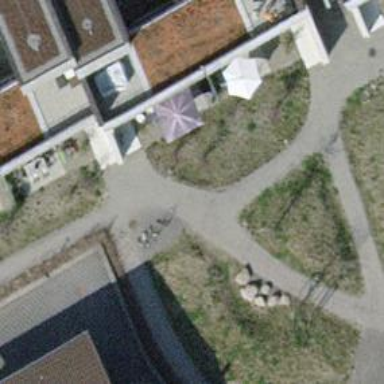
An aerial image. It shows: Bicycle parking area with stands.